Field crop: maize
Growth stage: 2
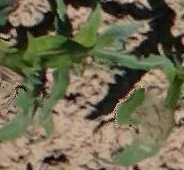
Species: maize